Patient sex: F
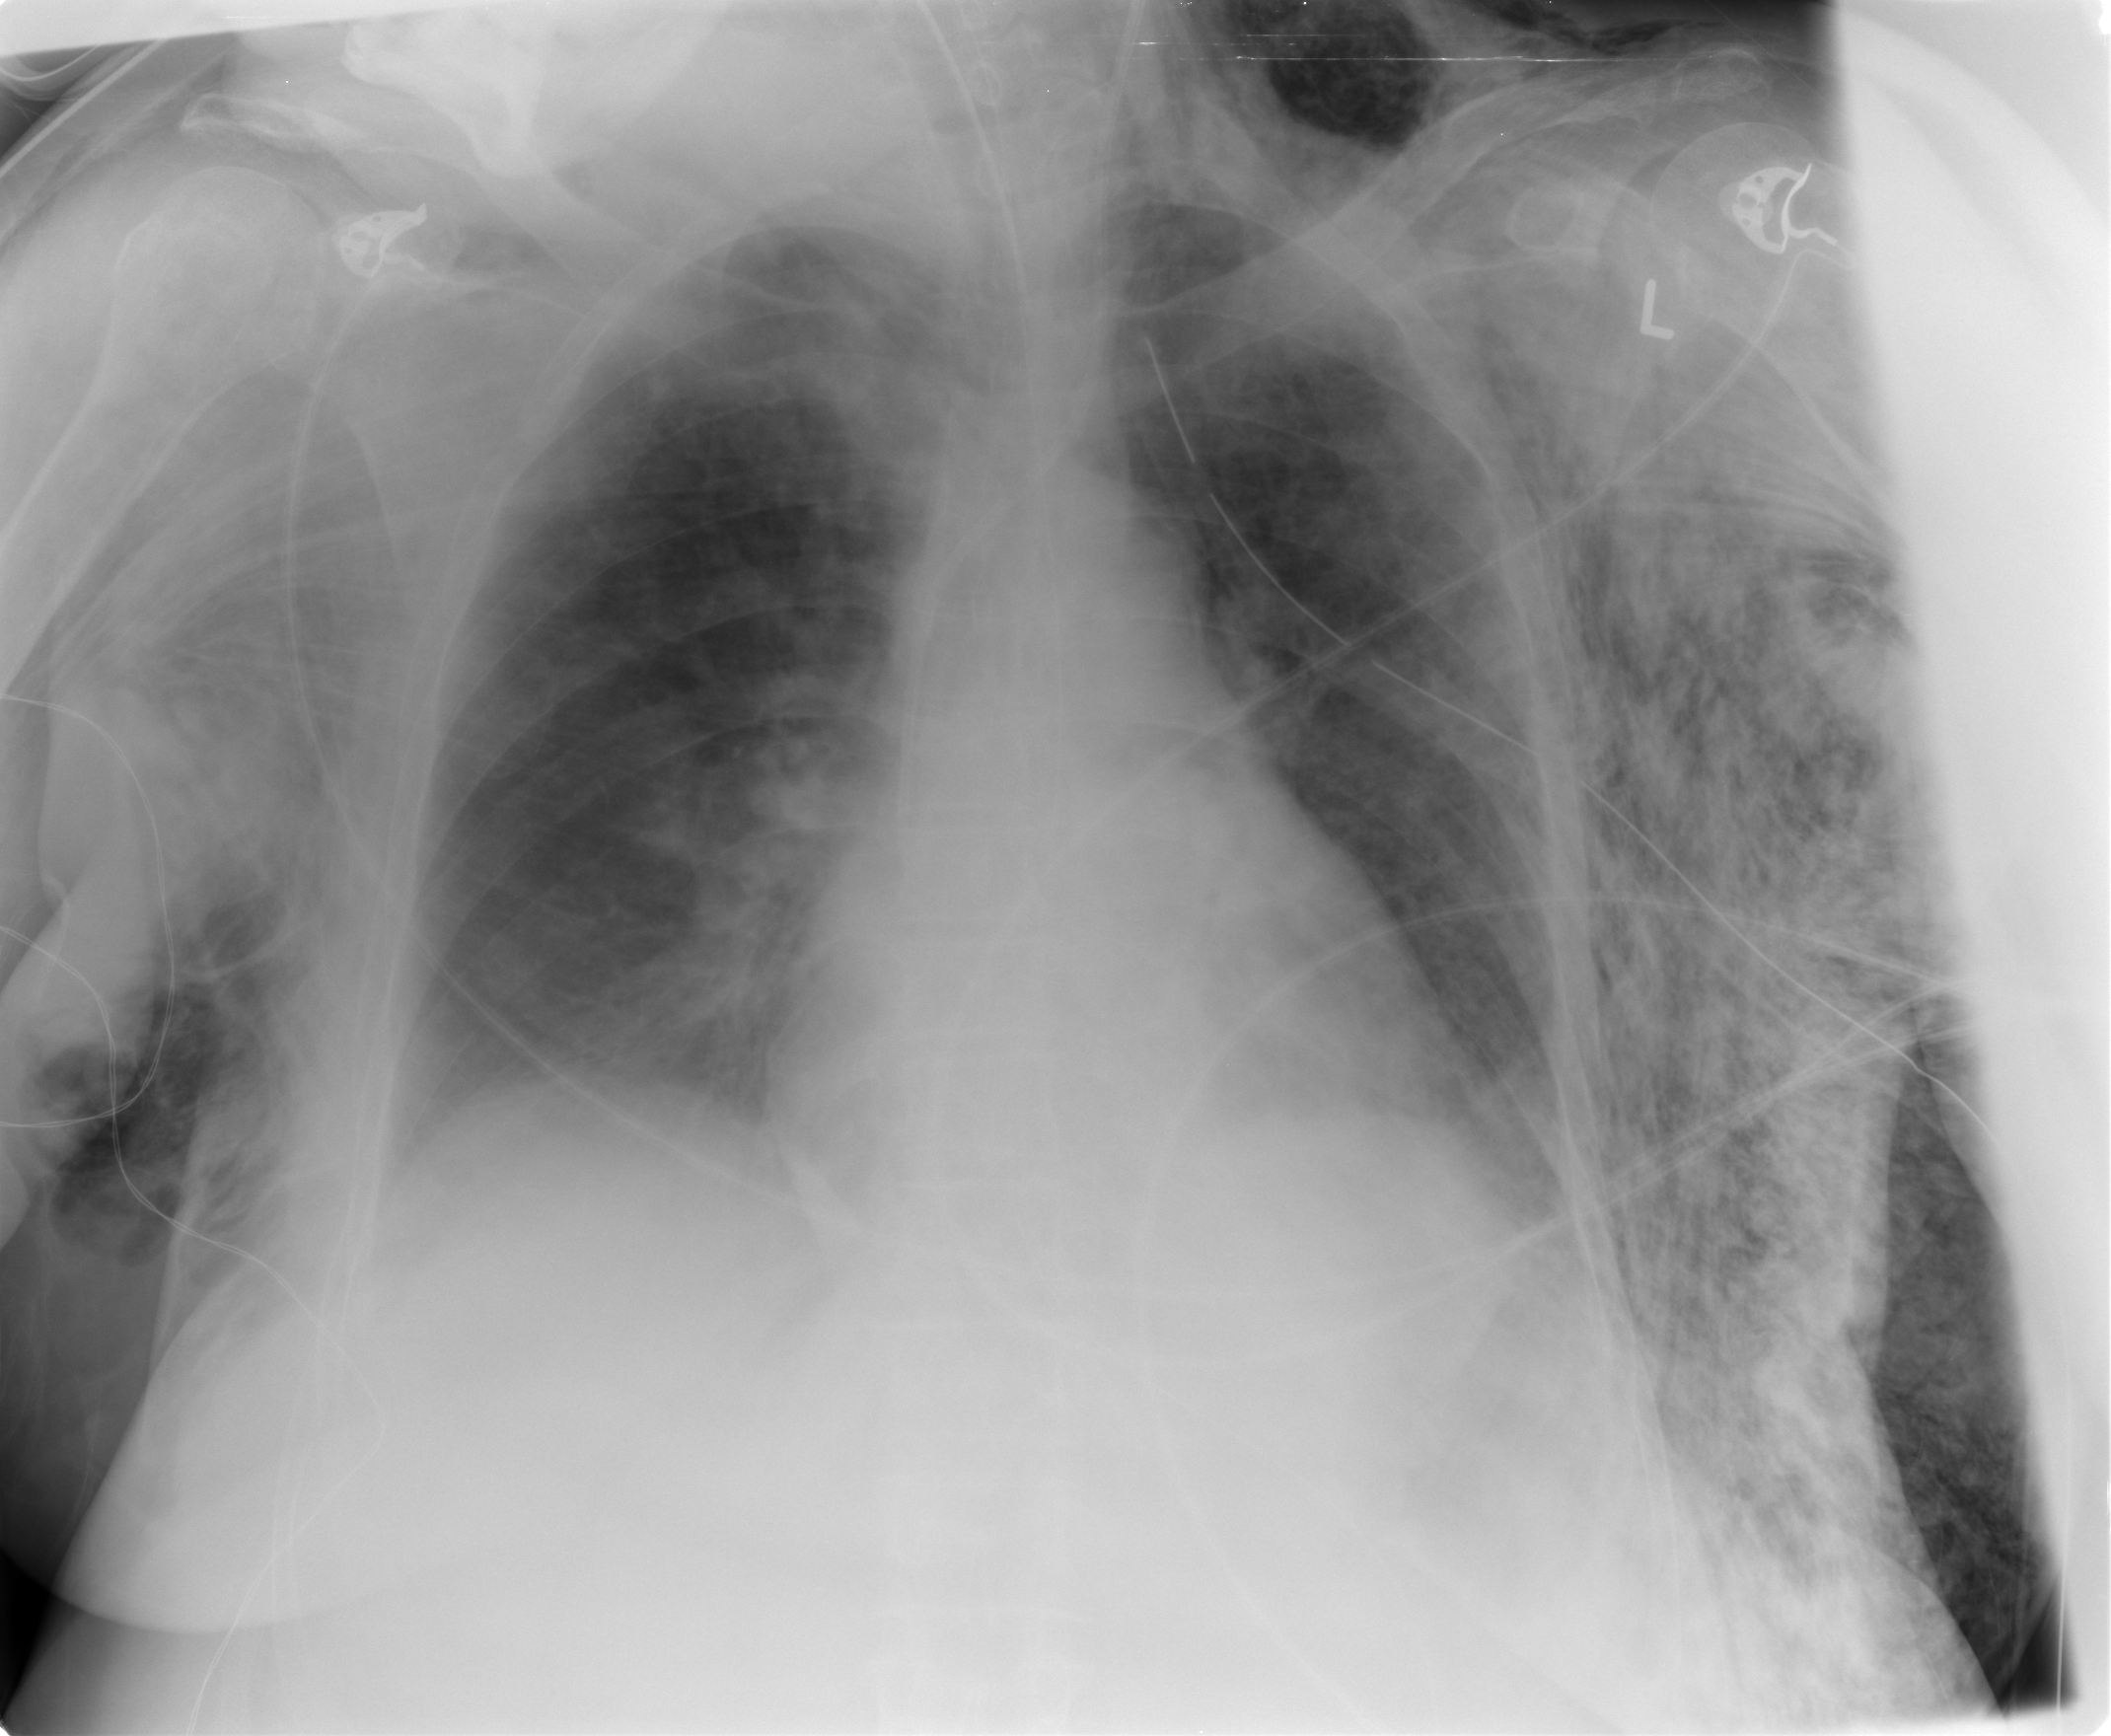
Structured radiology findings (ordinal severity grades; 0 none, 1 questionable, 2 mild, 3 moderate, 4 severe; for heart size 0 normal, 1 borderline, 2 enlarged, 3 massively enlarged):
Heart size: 0
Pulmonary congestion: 2
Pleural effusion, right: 0
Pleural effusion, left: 0
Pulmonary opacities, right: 0
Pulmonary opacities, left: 0
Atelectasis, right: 2
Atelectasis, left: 2